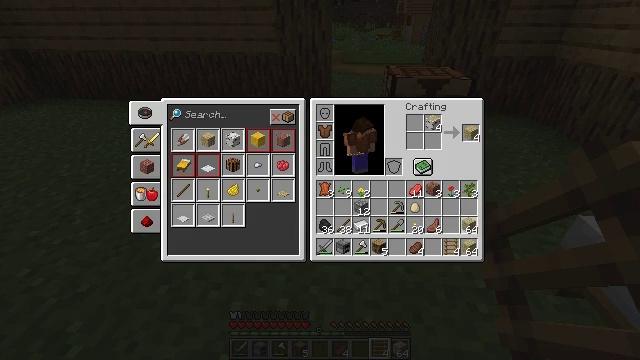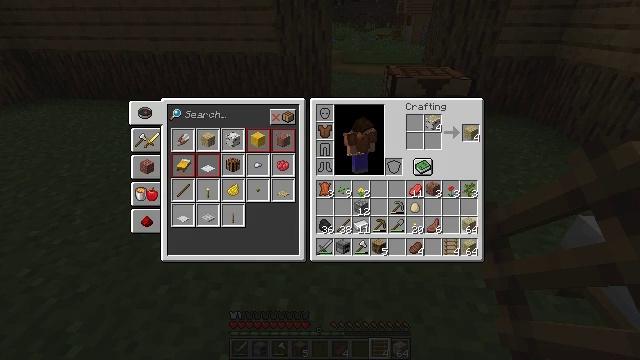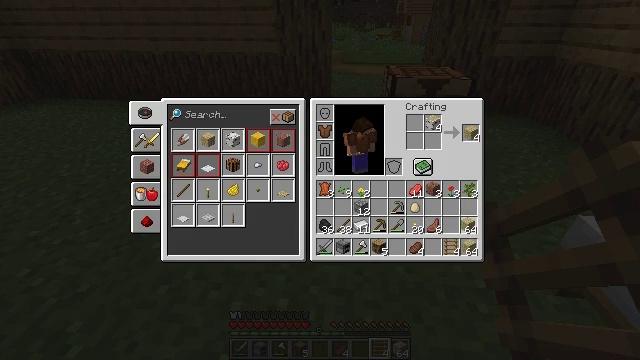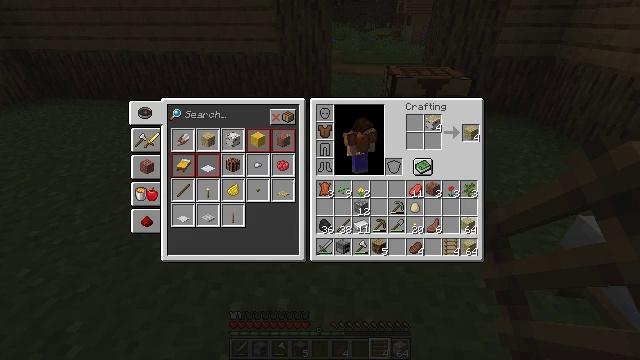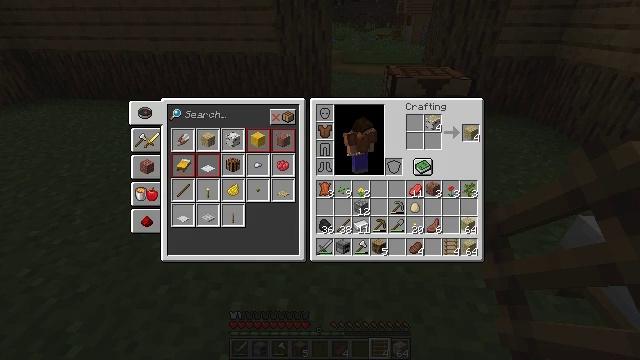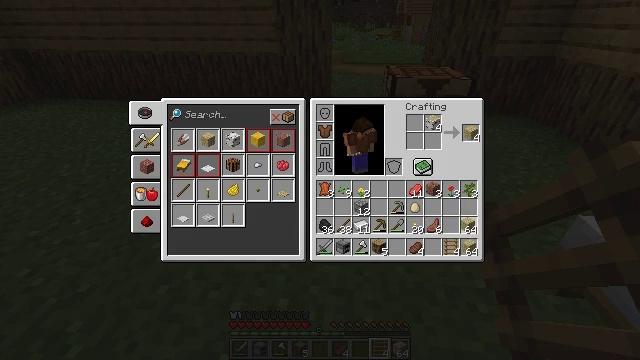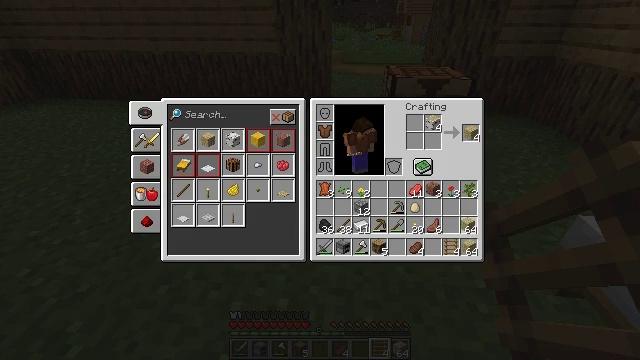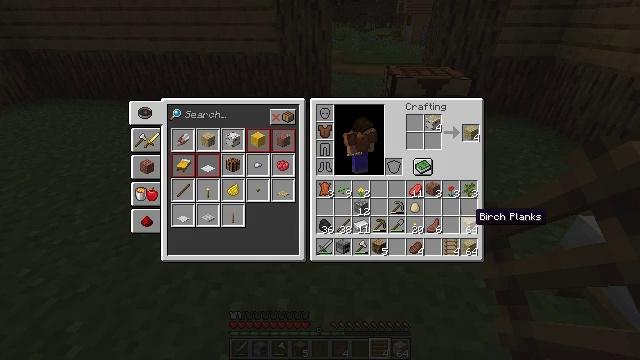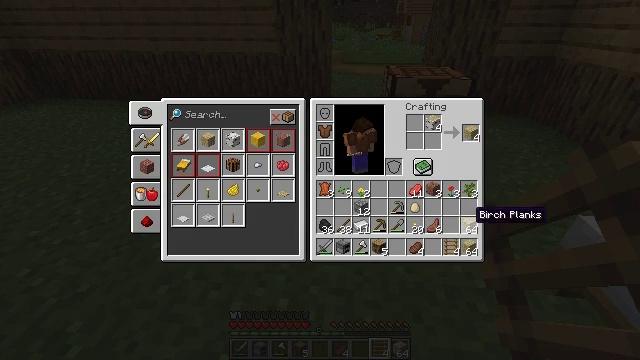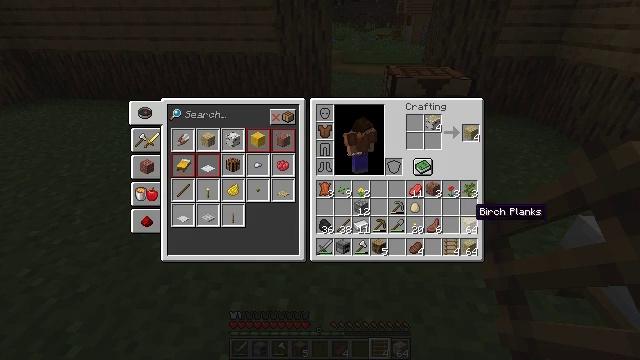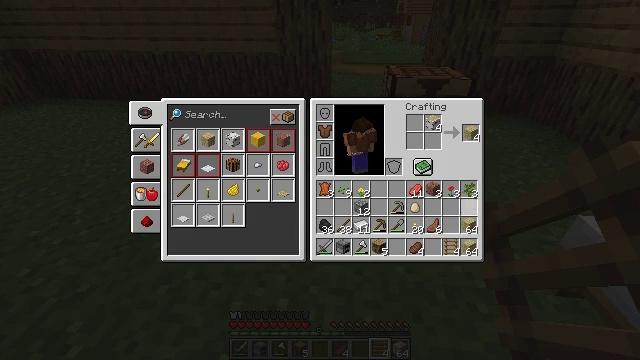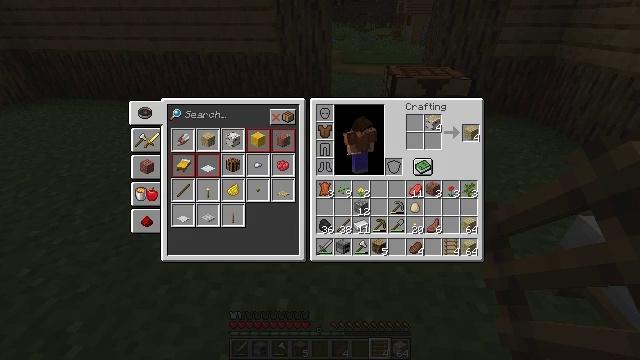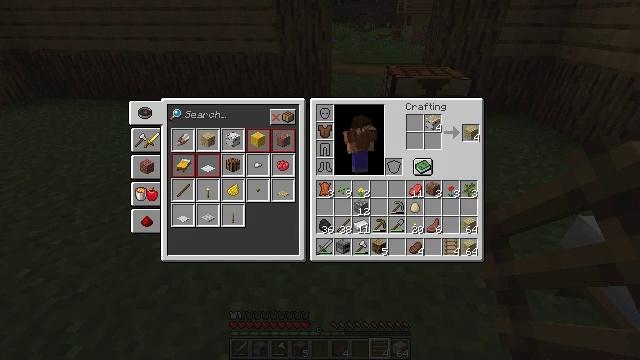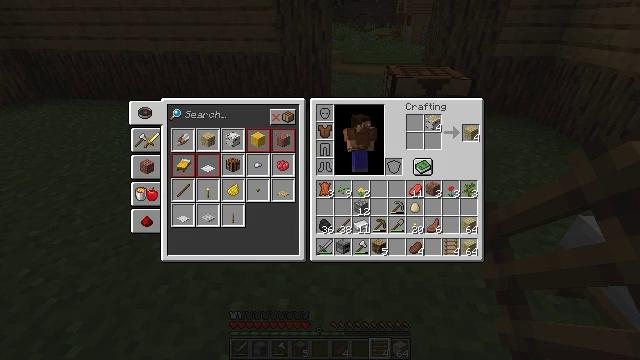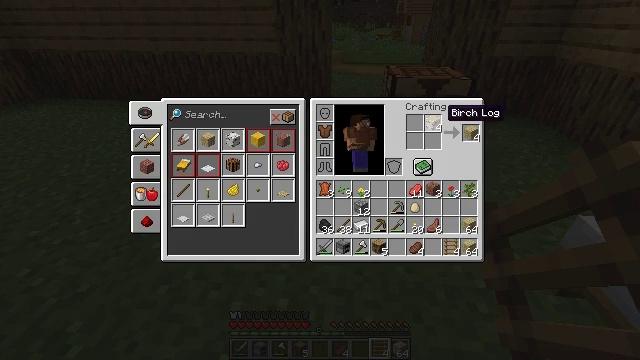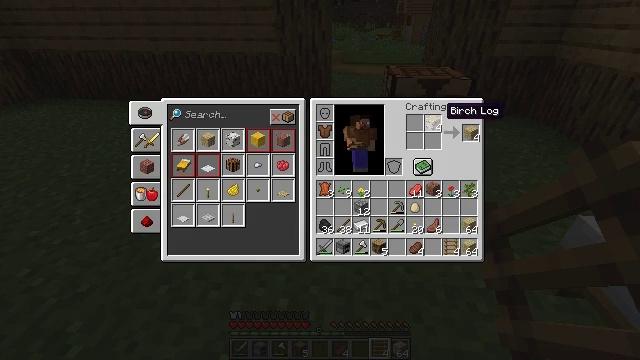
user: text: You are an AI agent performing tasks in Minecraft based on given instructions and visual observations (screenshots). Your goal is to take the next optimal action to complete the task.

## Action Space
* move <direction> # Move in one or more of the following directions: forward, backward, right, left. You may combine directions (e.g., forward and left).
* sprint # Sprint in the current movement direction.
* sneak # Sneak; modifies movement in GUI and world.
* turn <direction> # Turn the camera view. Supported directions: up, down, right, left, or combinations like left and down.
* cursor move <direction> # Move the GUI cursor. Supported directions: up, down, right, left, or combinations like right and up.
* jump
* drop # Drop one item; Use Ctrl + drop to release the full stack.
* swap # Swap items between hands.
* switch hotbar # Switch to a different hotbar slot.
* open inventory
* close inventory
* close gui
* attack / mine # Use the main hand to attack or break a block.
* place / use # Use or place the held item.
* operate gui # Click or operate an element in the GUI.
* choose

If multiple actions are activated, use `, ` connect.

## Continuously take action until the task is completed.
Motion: motion action
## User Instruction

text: Get birch slabs by crafting them.
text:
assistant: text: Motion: no_op
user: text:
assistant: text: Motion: no_op
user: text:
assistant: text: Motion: operate gui
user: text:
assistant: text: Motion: operate gui
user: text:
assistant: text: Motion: operate gui
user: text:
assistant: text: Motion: operate gui
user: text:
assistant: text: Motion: no_op
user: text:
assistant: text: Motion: no_op
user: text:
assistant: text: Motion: no_op
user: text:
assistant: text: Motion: cursor move up
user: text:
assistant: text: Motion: cursor move left and up
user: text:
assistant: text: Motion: cursor move left and up
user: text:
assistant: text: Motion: cursor move up
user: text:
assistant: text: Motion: no_op
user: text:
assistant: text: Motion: no_op
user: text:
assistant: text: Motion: no_op
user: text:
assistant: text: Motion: no_op
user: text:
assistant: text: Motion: no_op
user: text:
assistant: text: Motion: no_op
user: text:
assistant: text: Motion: operate gui
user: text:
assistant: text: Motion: operate gui
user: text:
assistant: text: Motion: operate gui
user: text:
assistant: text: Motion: cursor move down
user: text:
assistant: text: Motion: cursor move down
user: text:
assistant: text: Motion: cursor move down
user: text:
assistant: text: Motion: cursor move down
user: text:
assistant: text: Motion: no_op
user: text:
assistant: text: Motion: cursor move down
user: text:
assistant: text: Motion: no_op
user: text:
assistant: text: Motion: no_op